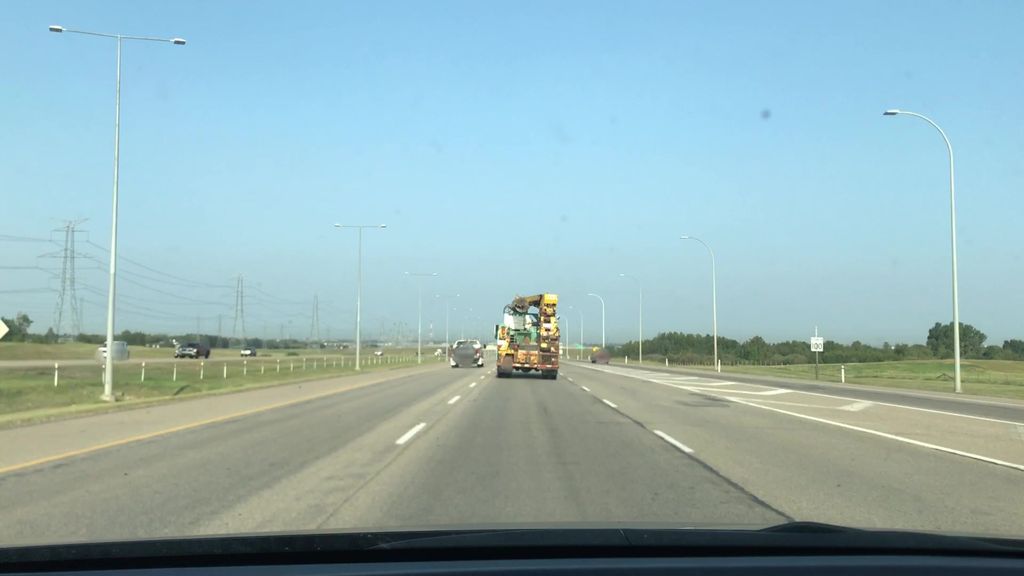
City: edmonton